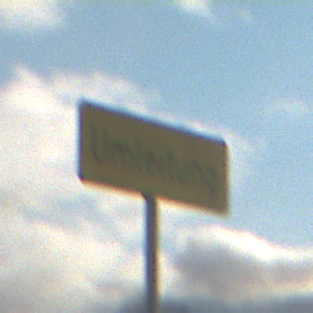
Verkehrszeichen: Umleitungsankuendigung
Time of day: SunriseSunset
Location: Outdoor (RoadRail)
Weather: PartlyCloudy
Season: NotSpecified
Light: Natural